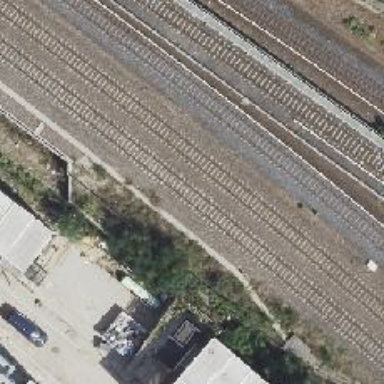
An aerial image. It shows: Railway track.